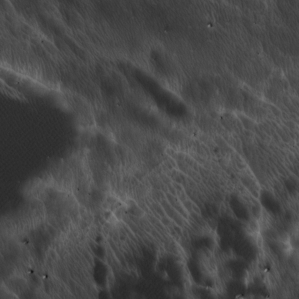
Label: non_frost